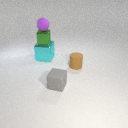
large cyan metal cube behind small brown rubber cylinder